Interaction volume radius: 5 \u00c5
Interaction volume height: 10 \u00c5
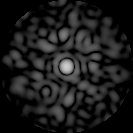
Disorder parameter: 0.8968